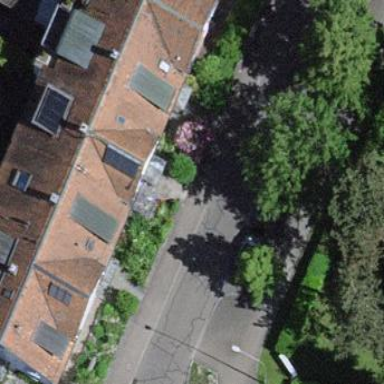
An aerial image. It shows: Terrace building.